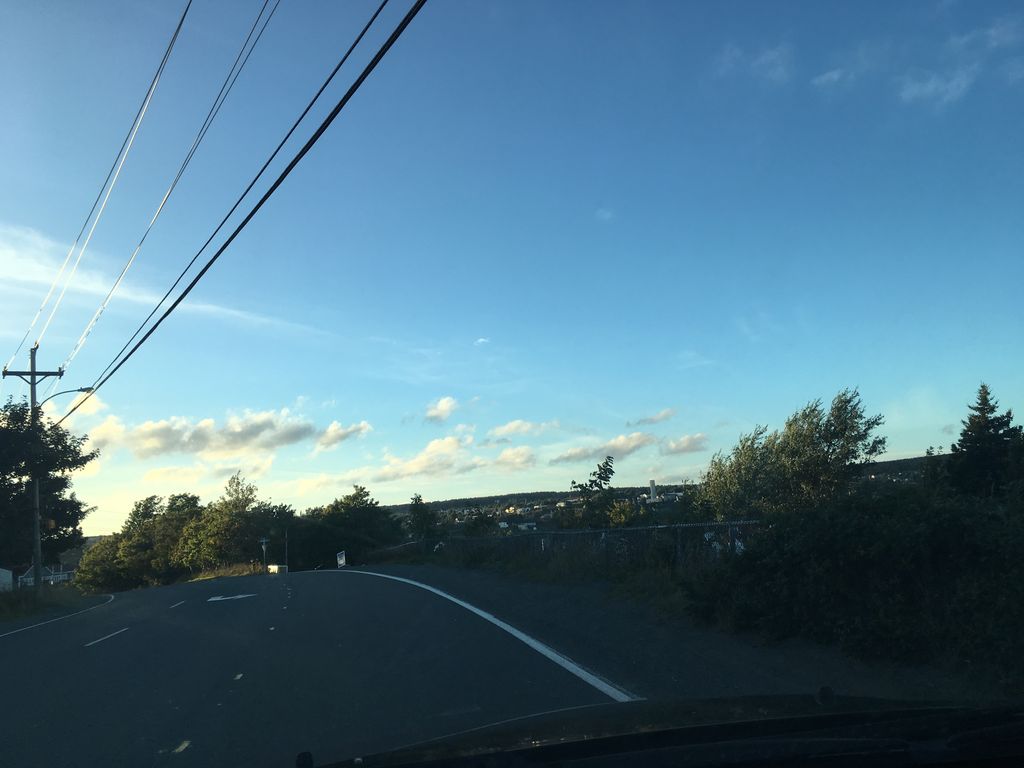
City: st_johns